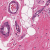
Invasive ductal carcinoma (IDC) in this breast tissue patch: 0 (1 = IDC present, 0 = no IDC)